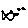
Label: fish